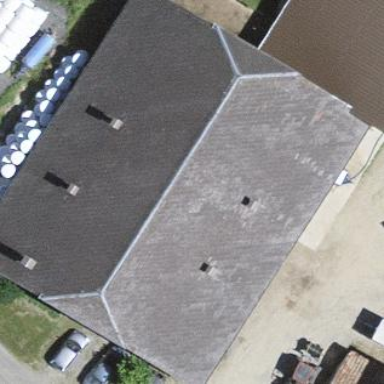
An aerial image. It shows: Barn.